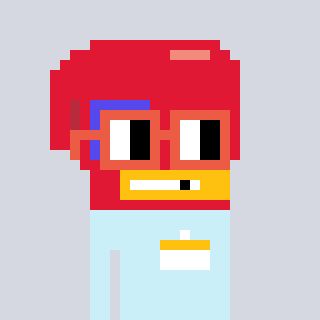
a pixel art character with square orange glasses, a boxing glove-shaped head and a cold-colored body on a cool background